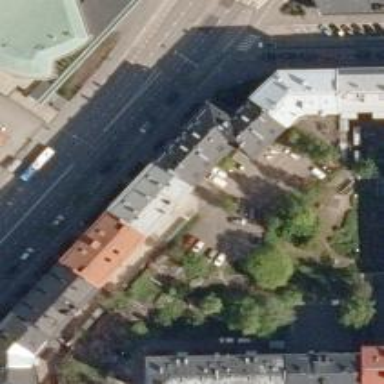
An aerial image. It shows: Arts centre.